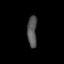
Tissue: skin
Cell type: Others
Senescence score: 0.7132
Nuclear area (px): 297
Mean DAPI intensity: 84.333